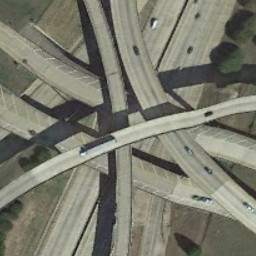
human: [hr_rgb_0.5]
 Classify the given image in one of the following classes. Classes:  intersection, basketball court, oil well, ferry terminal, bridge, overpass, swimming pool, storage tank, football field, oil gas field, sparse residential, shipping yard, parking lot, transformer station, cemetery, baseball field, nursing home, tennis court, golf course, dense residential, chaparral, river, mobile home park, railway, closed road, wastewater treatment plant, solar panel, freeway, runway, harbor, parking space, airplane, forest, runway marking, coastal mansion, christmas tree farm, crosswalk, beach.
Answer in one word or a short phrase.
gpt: overpass